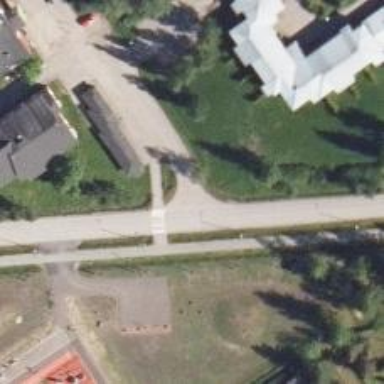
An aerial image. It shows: Road with "give way" sign.